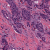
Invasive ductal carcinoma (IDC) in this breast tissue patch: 1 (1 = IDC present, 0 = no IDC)